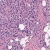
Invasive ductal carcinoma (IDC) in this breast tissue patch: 1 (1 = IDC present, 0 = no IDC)